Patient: sex M, age 54
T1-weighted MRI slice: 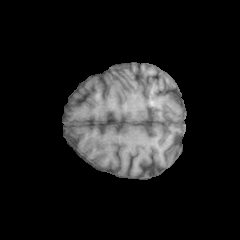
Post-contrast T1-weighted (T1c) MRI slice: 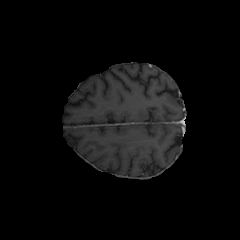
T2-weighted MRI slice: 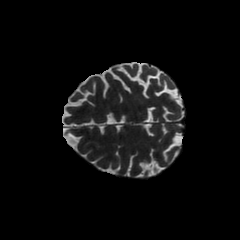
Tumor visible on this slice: no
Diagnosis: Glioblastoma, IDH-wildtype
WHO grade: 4